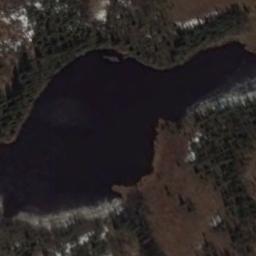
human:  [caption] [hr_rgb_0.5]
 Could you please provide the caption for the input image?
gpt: There are many trees beside the lake .

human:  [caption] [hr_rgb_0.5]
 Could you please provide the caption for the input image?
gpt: The lake is surrounded by a grove of trees and the water is dark blue .

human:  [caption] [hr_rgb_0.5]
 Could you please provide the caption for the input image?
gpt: The lake in the picture is very small .

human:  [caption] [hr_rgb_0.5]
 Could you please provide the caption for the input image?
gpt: An irregularly shaped blue lake divides the green forest into two parts .

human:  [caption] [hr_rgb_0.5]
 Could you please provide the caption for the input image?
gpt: There are some buildings and green land around the lake .